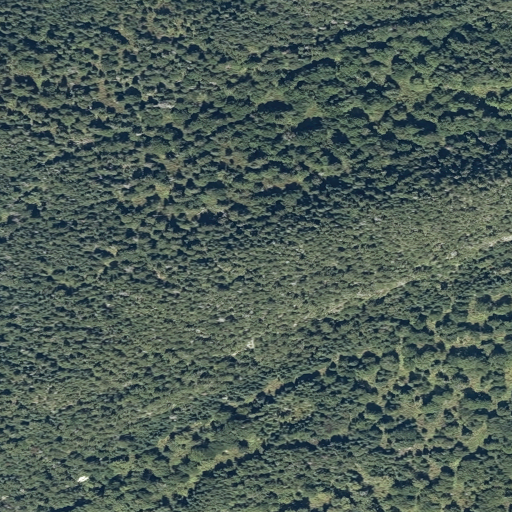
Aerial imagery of mountain in Maine named Number Two Mountain containing mixed forest, evergreen forest, and deciduous forest